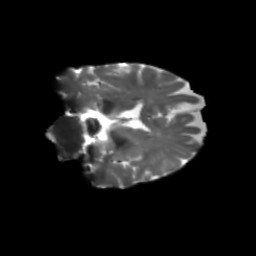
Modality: T2w
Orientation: coronal
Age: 71
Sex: female
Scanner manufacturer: siemens
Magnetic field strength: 3 T
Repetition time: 5.25 s
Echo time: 0.08 s